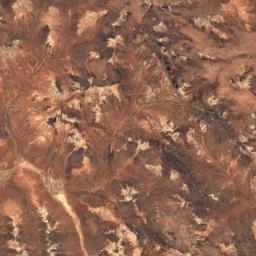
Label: desert